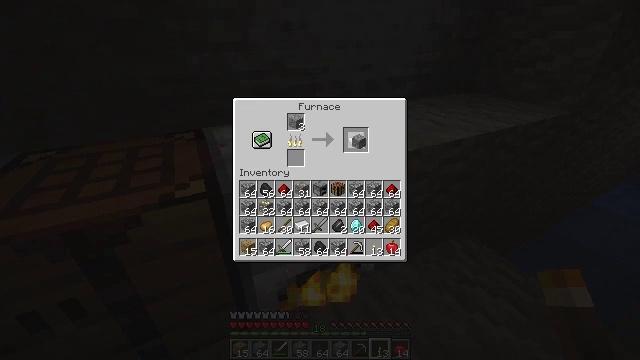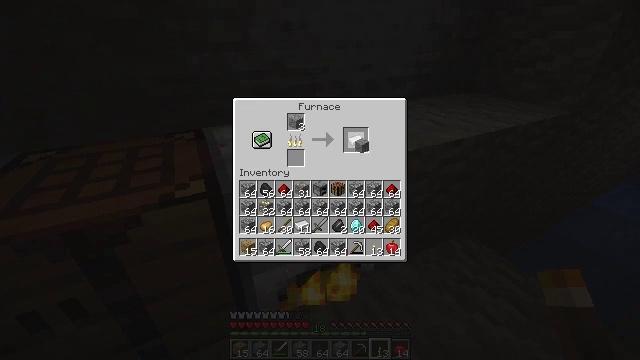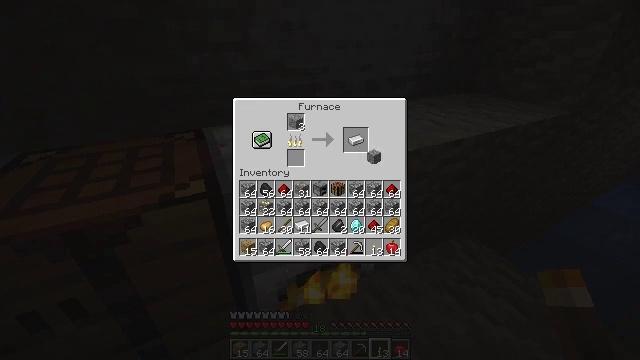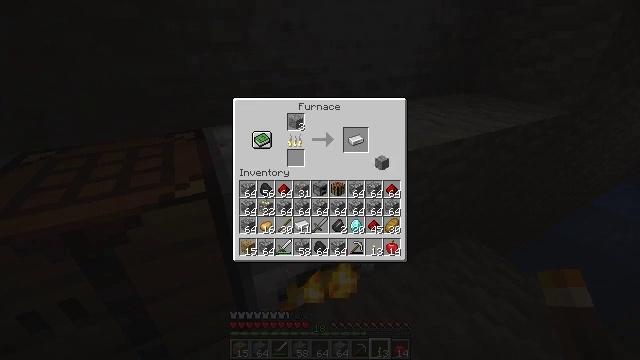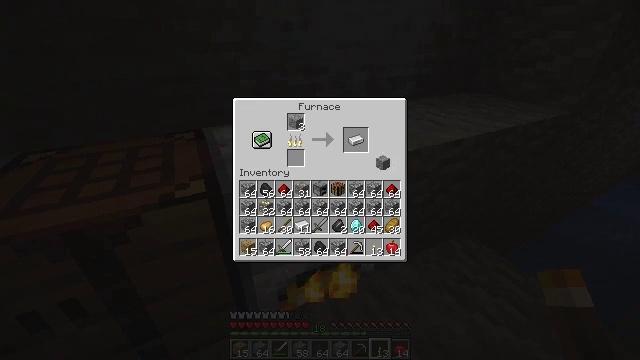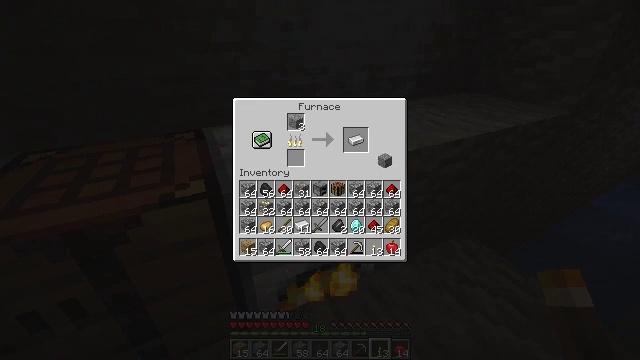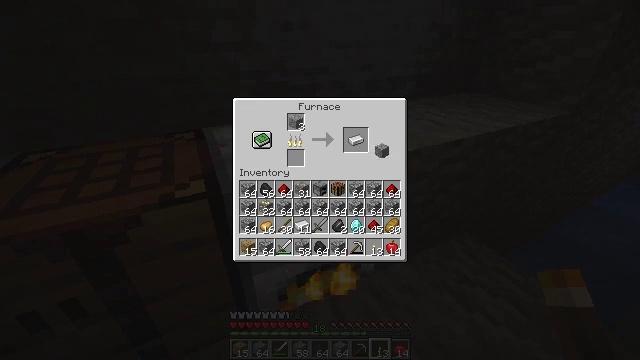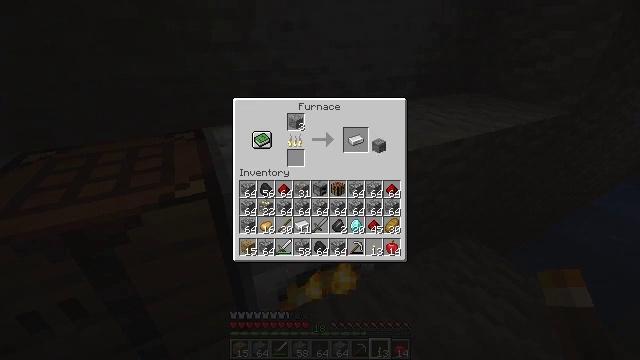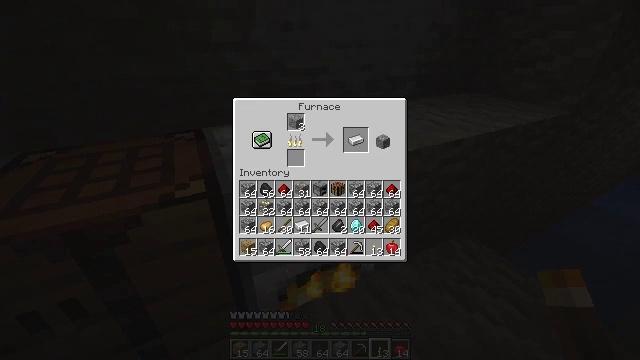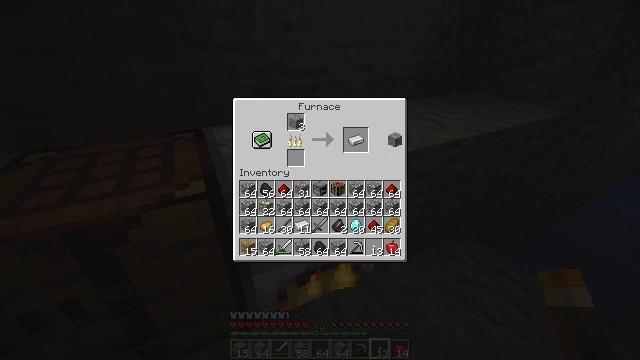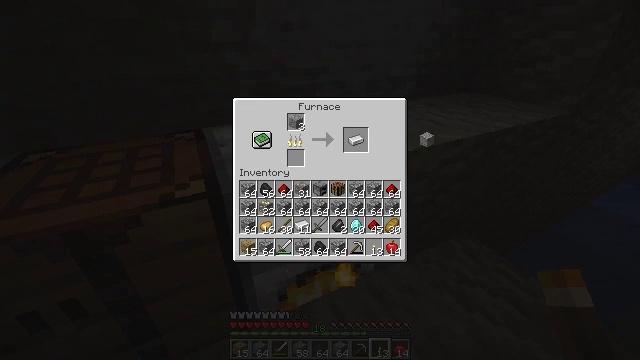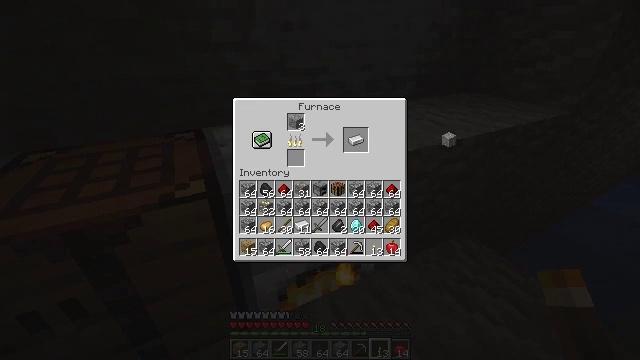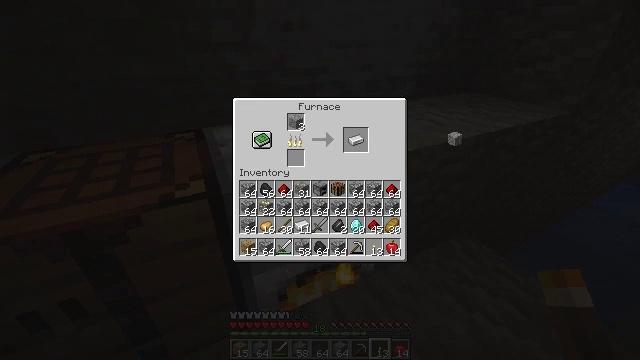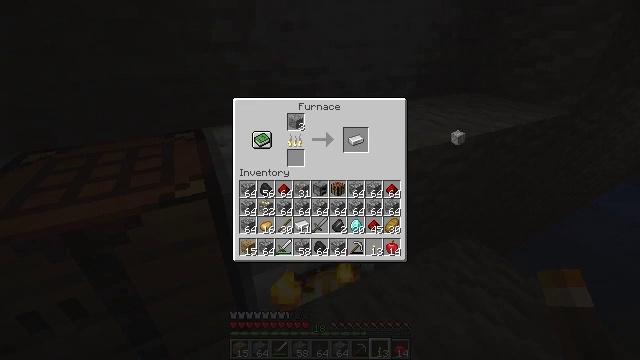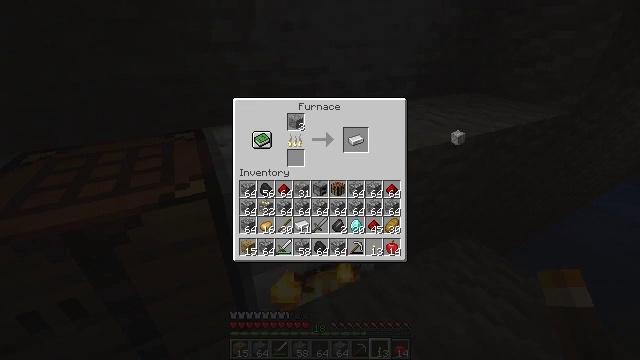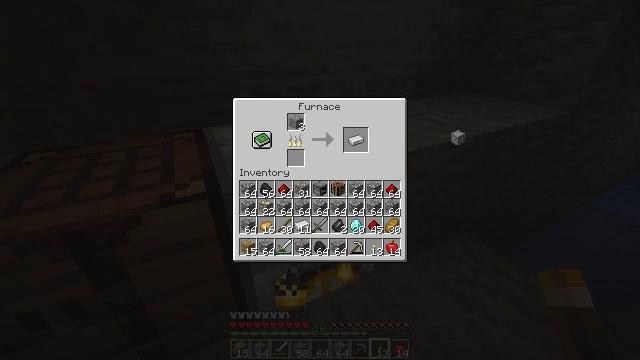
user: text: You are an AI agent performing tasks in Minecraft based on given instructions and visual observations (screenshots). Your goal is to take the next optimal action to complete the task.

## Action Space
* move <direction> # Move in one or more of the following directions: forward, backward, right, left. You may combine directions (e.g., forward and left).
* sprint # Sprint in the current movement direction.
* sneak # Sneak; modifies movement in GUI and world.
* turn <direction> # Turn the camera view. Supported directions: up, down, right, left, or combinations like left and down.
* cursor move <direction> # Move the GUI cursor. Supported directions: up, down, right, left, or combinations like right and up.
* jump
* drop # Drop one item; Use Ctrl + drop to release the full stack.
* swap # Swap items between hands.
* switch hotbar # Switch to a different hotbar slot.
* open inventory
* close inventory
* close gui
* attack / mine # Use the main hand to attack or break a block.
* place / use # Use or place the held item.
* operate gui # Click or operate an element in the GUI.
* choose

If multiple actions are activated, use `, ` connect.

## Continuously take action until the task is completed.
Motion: motion action
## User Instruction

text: Drop gravel.
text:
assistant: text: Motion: no_op
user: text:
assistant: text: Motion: cursor move right and down
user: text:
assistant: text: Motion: cursor move right
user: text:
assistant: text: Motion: no_op
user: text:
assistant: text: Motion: no_op
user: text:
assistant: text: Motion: cursor move up
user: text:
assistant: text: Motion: no_op
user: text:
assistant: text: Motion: no_op
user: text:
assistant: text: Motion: cursor move right
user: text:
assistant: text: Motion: cursor move right
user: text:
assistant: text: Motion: cursor move right
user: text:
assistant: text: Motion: no_op
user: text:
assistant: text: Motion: no_op
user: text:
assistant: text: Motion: operate gui
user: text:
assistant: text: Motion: operate gui
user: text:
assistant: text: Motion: no_op
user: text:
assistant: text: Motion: no_op
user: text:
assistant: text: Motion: cursor move left
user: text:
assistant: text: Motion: cursor move left
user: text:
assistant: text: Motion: cursor move left
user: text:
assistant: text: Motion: cursor move left
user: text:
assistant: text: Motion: no_op